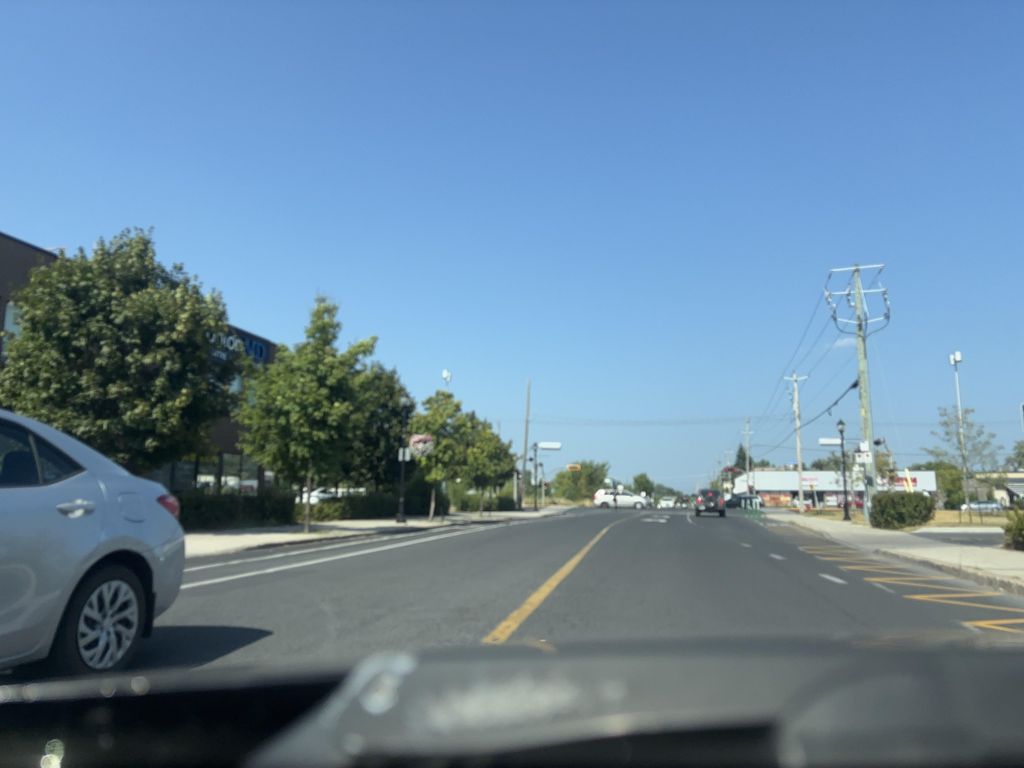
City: montreal